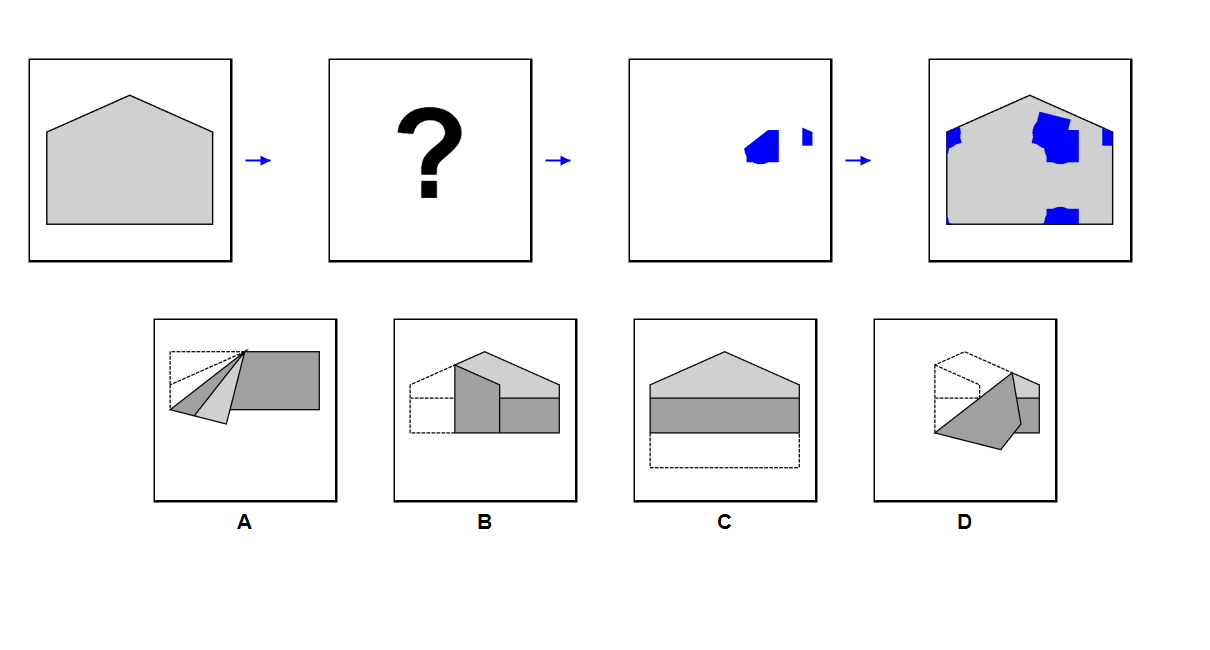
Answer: A